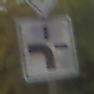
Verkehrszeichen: VerlaufVorfahrtsstrasse1
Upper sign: Vorfahrtsstrasse
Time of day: MorningAfternoon
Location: Outdoor (Nature)
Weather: Overcast
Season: Autumn
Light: Natural